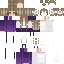
A female human skin with medium skin, wearing brown long hair dressed in a blue hoodie and black pants, featuring a closed mouth.